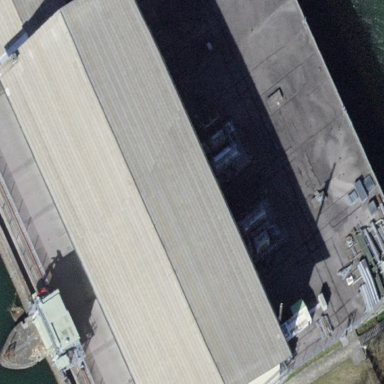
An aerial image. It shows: Power plant.